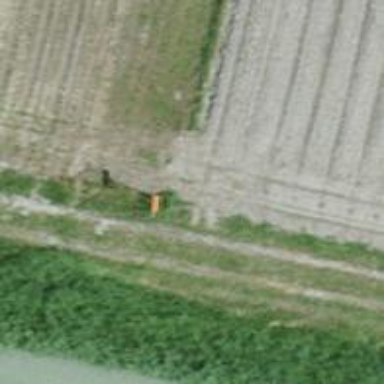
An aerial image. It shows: Pole with roof-covered pipeline marker.